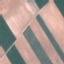
Land use / land cover: AnnualCrop